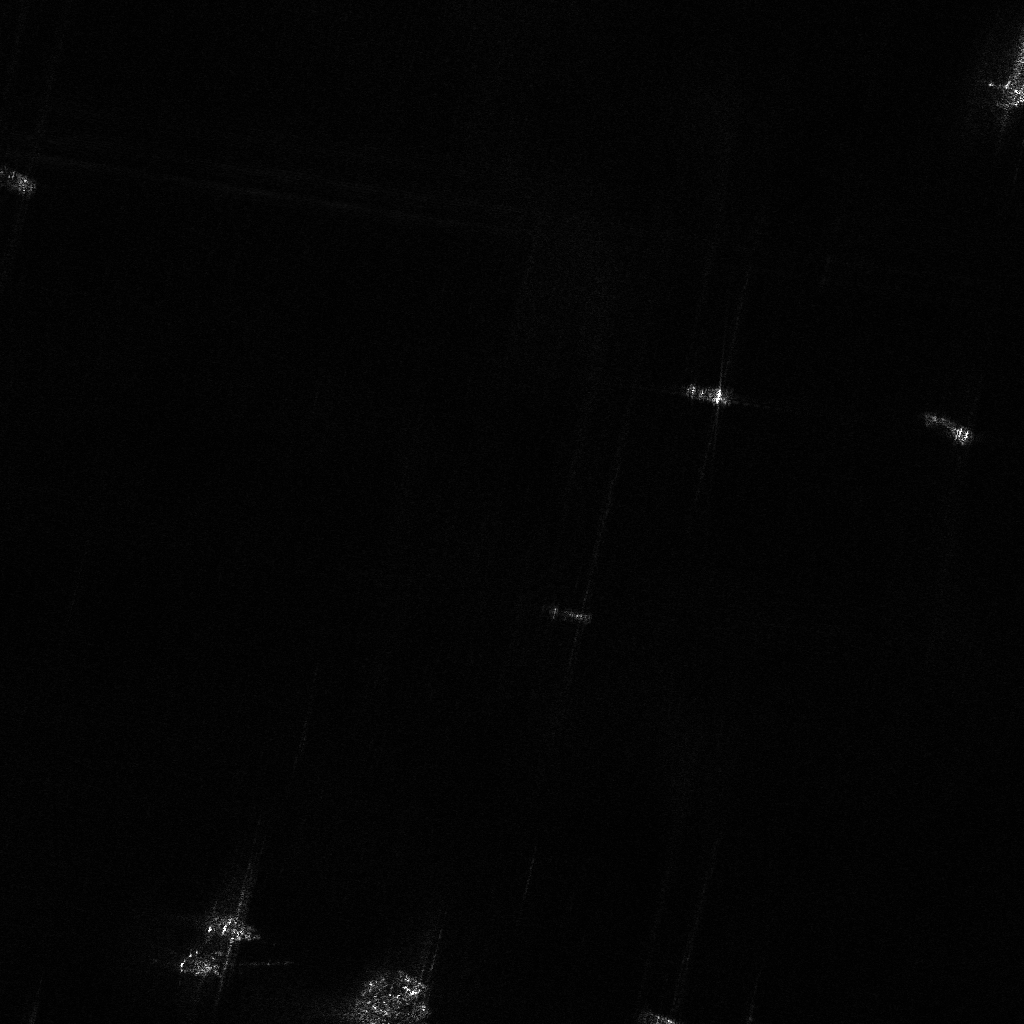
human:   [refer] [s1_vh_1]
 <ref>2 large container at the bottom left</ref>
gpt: <box>[[19, 88, 25, 92, 15], [17, 92, 23, 96, 13]]</box>

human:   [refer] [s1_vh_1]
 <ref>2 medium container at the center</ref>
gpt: <box>[[65, 37, 71, 39, 13], [53, 59, 58, 61, 15]]</box>